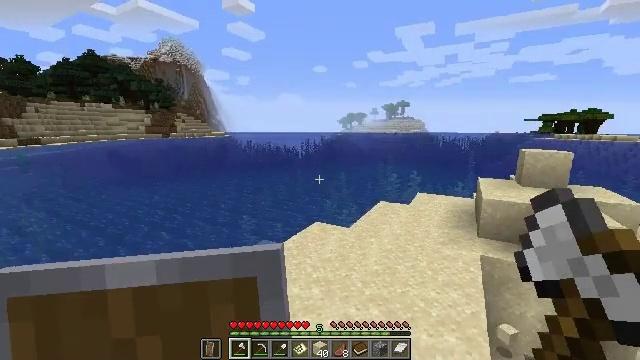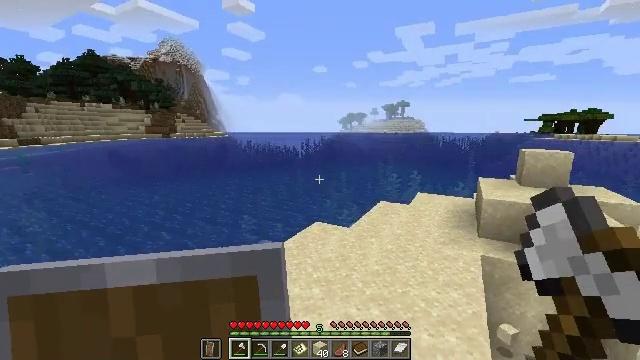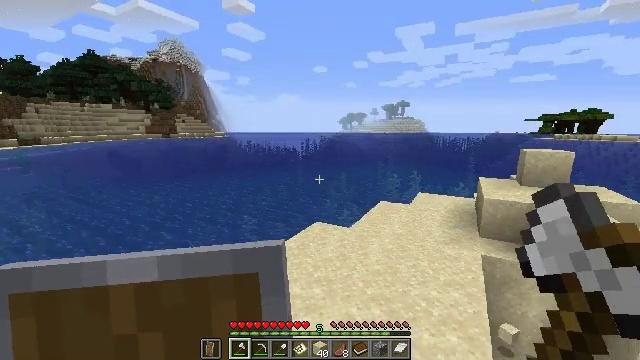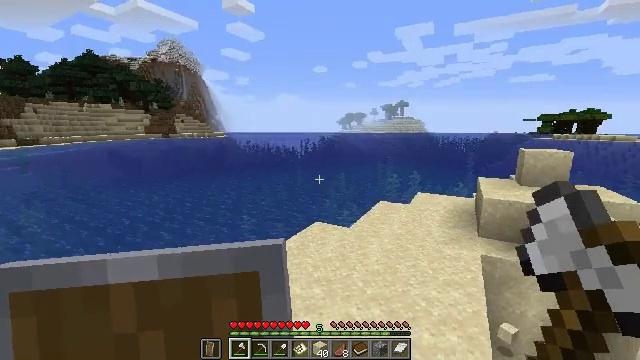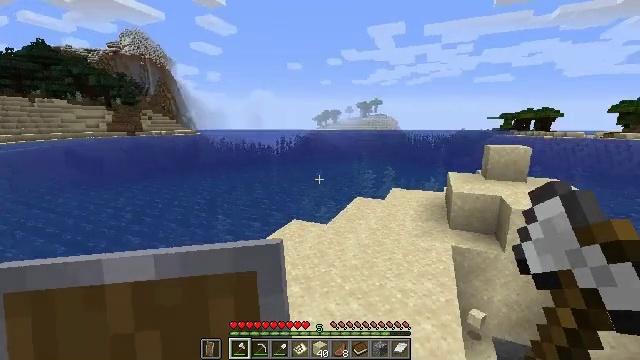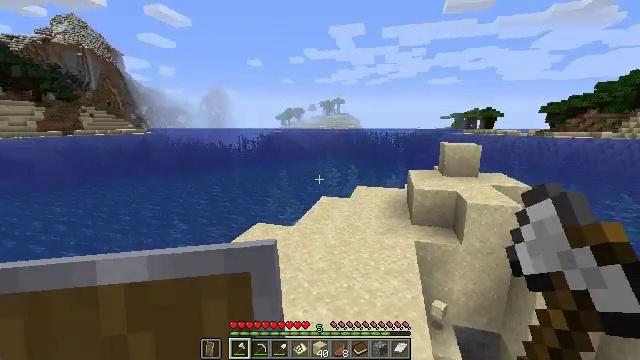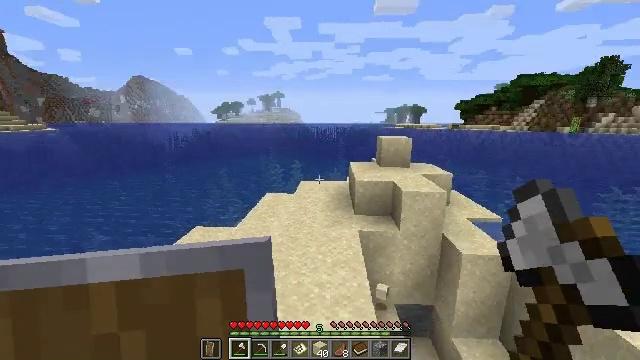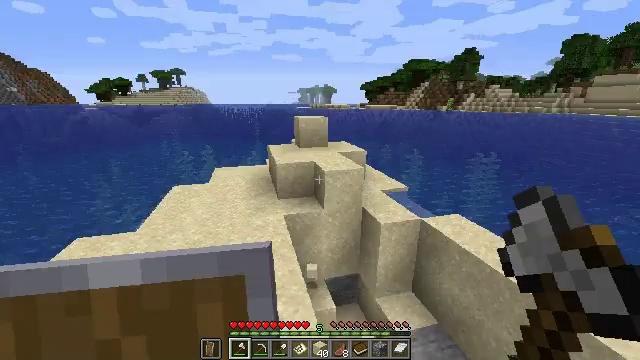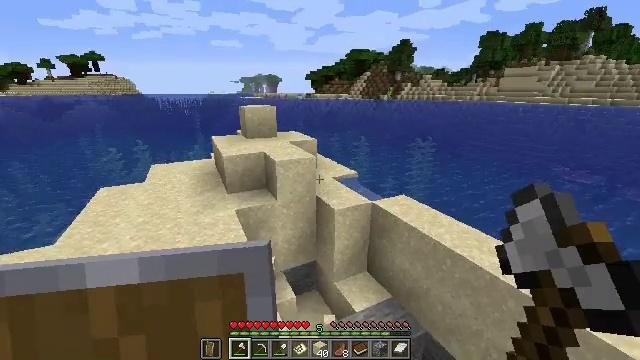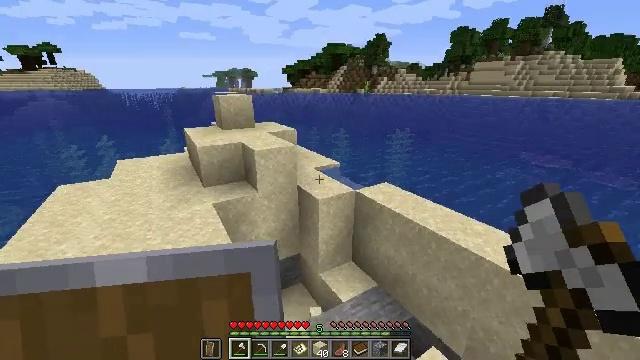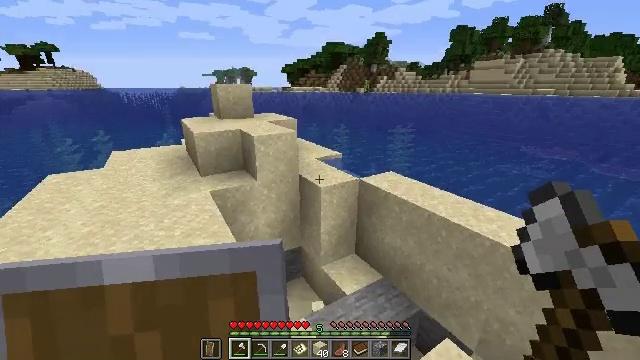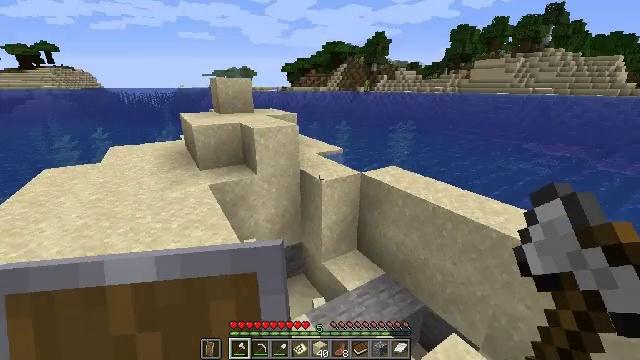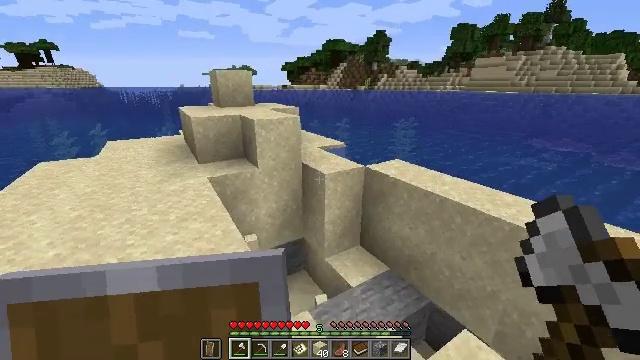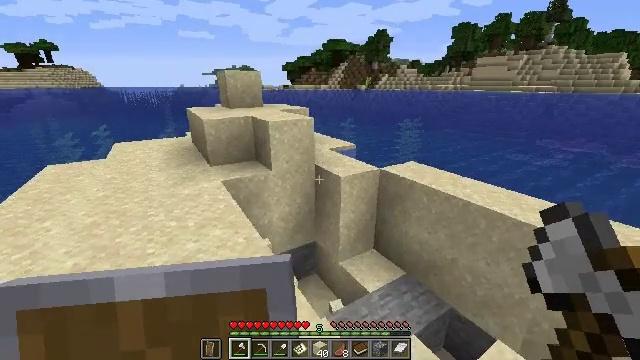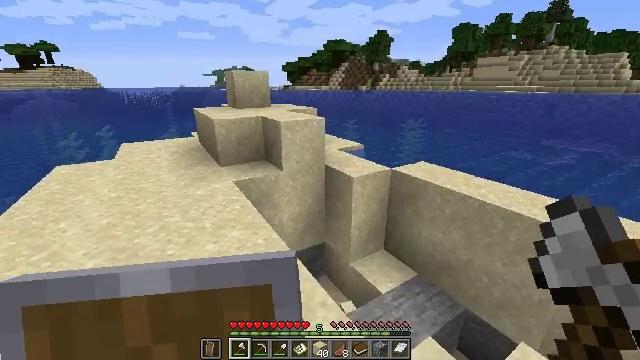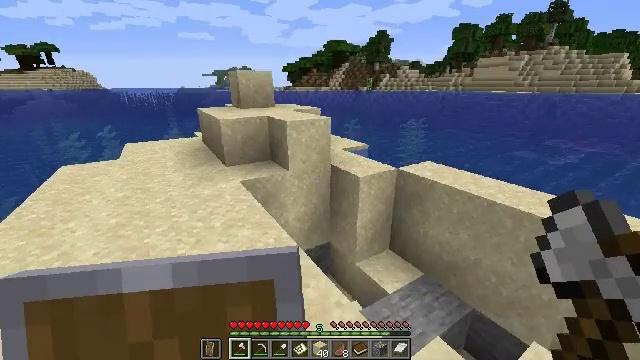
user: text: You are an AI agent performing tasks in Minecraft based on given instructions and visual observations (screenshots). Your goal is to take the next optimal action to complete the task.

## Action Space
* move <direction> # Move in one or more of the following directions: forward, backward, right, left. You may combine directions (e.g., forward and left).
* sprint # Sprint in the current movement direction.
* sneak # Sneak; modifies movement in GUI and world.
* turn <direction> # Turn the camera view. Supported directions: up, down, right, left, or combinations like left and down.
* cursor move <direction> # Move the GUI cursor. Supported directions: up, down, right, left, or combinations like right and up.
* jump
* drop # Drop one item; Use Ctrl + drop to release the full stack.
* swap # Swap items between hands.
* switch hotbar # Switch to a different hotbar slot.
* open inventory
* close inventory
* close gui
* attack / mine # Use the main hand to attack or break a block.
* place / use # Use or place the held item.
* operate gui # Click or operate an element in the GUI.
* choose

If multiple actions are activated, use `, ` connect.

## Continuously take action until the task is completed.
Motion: motion action
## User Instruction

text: Remove a filled map from the inventory.
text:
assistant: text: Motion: no_op
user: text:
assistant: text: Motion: no_op
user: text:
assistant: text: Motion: no_op
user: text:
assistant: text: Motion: move forward, turn right
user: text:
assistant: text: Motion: move forward, turn right
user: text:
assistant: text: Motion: move forward, turn right and down
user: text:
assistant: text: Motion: move forward, turn right and down
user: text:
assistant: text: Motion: move forward, turn right and down
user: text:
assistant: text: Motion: move forward, turn right and down
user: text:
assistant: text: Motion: no_op
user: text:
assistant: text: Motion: move left
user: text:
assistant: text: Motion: move left
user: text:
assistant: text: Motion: move left
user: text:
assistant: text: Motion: move left
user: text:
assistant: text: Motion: move left
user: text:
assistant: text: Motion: no_op
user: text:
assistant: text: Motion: turn right
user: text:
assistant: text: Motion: turn right
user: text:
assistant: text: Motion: turn right and down
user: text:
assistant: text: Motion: turn right
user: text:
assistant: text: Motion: no_op
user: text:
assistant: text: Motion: no_op
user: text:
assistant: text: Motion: no_op
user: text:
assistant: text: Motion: no_op
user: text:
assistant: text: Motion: no_op
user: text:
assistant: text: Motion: turn right and down
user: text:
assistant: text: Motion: turn right and down
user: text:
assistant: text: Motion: move forward, turn right and down
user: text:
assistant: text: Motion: move forward, turn right and down
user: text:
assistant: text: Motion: move forward, turn right and down